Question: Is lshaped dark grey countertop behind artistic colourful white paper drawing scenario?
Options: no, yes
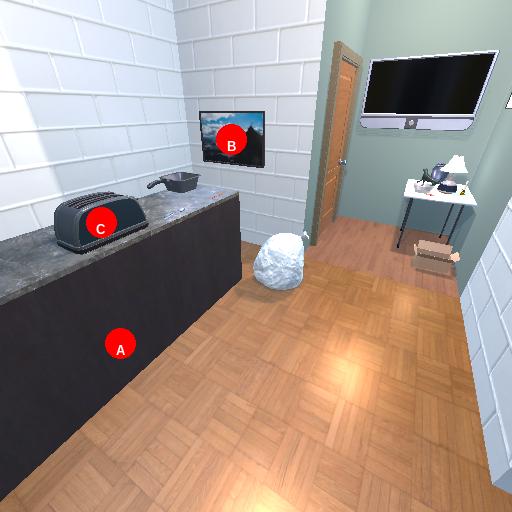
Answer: no